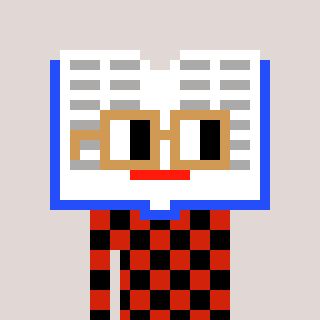
a pixel art character with square brown glasses, a dictionary-shaped head and a red-colored body on a warm background